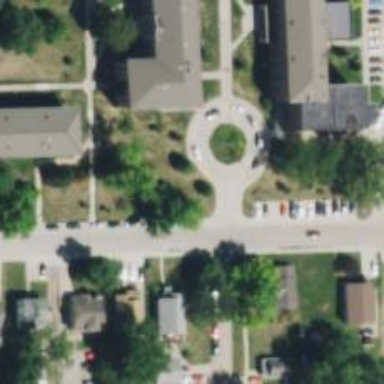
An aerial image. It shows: Living street.